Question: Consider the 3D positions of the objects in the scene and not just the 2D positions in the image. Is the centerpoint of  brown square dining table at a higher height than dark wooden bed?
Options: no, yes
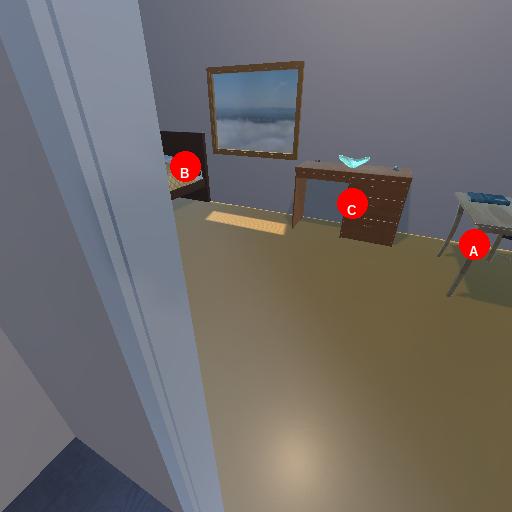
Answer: no